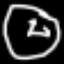
Label: clock